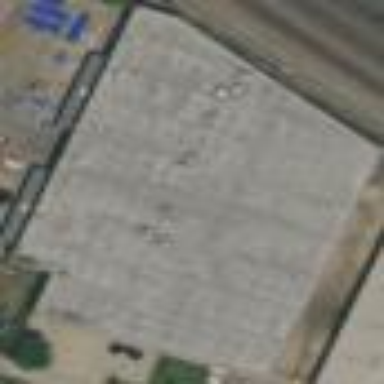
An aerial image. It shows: Warehouse building.